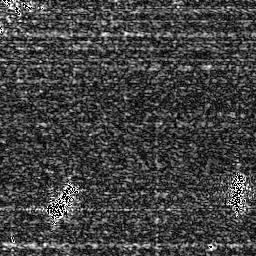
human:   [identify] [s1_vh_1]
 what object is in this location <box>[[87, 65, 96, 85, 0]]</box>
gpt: <ref>1 medium ship at the bottom right</ref>

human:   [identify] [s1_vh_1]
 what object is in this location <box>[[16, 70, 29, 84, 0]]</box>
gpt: <ref>1 medium ship at the bottom left</ref>